Question: I have written some code to plot the longitude and latitude of towns/cities in the UK with the 3D bar height representing the population of these places. I am trying to also colour code the bars using a colormap so that the variation in population can be more easily seen. However, my code doesnt seem to follow the colormap and instead all the bars have very similar colours - I am not sure where I have gone wrong
'''
from mpl_toolkits.mplot3d import Axes3D
import matplotlib.pyplot as plt
import numpy as np
pop = [189120, 91297, 107123, 107355, 94782, 87590, 142968, <PHONE>, 117963, 147663, 194189, 187503, 349561, 229700, 535907, 145818, 335145, 110507, 116447, 86011, 88483, 119441, 325949, 106943, 92363, 255394, 109805, 144170, 109185, 468720, 113507, 120046, 104157, 589900, 136362, 88243, 88134, 88855, 91053, 94932, 120256, 162949, 284321, 144957, 474632, 443760, 100160, 552267, <PHONE>, 211228, 107627, 510746, 174700, 171750, 268064, 128060, 215173, 186682, 289301, 86552, 96555, 159994, 161707, 234982, 154718, 238137, 97886, 95580, 218705, 107926, 109691, 134022, 103886, 518090, 155298, 123187, 253651, 175547, 91703, 102885, 89663, 105878, 270726, 174286, 109015, 179485, 182441, 142723, 99251, 165456, 131982, 91930, 218791, 83641, 103608, 105367, 265178, 100153, 109120, 152841]
lat = [57.14369, 53.55, 51.56844, 51.26249, 51.37795, 52.13459, 53.39337, 52.48142, 53.75, 53.81667, 53.58333, 50.72048, 53.79391, 50.82838, 51.45523, 52.2, 51.48, 51.73575, 51.9, 53.1905, 53.25, 51.88921, 52.40656, 51.11303, 54.52429, 52.92277, 53.52327, 56.5, 50.76871, 55.95206, 50.7236, 54.96209, 51.38914, 55.86515, 51.86568, 53.56539, 53.71667, 54.68611, 50.85519, 51.75369, 51.62907, 53.64904, 53.7446, 52.05917, 53.79648, 52.6386, 53.22683, 53.41058, 51.50853, 51.87967, 51.26667, 53.48095, 54.57623, 52.04172, 54.97328, 51.58774, 52.25, 52.62783, 52.9536, 52.52323, 53.54051, 51.75222, 52.57364, 50.37153, 50.71667, 50.79899, 53.76667, 51.58571, 51.45625, 53.61766, 53.43012, 53.42519, 53.48771, 53.38297, 51.50949, 52.41426, 50.90395, 51.53782, 53.64779, 53.45, 51.90224, 53.40979, 53.00415, 54.90465, 52.56667, 51.62079, 51.55797, 52.67659, 53.68331, 53.39254, 51.65531, 52.51868, 51.50853, 51.34603, 53.53333, 51.31903, 52.58547, 52.18935, 50.81448, 53.95763]
long = [-2.09814, -1.48333, 0.45782, -1.08708, -2.35907, -0.46632, -3.01479, -1.89983, -2.48333, -3.05, -2.43333, -1.8795, -1.75206, -0.13947, -2.59665, 0.11667, -3.18, 0.46958, -2.08333, -2.89189, -1.41667, 0.90421, -1.51217, -0.18312, -1.55039, -1.47663, -1.13691, -2.96667, 0.28453, -3.19648, -3.52751, -1.60168, 0.54863, -4.25763, -2.2431, -0.07553, -1.85, -1.2125, 0.57292, -0.47517, -0.74934, -1.78416, -0.33525, 1.15545, -1.54785, -1.13169, -0.53792, -2.97794, -0.12574, -0.41748, 0.51667, -2.23743, -1.23483, -0.75583, -1.61396, -2.99835, -0.88333, 1.29834, -1.15047, -1.46523, -2.1183, -1.25596, -0.24777, -4.14305, -2.0, -1.09125, -2.71667, 0.60459, -0.97113, -2.1552, -1.35678, -2.32443, -2.29042, -1.4659, -0.59541, -1.78094, -1.40428, 0.71433, -3.00648, -2.73333, -0.20256, -2.15761, -2.18538, -1.38222, -1.81667, -3.94323, -1.78116, -2.44926, -1.49768, -2.58024, -0.39602, -1.9945, -0.12574, -2.97665, -2.61667, -0.55893, -2.12296, -2.22001, -0.37126, -1.08271]
fig = plt.figure()
ax = Axes3D(fig)
X,Y,Z = np.array(long),np.array(lat),np.log10(np.array(pop))
colours = plt.cm.rainbow_r(Z/np.log10(max(pop)))
plot1 = ax.bar3d(X,Y,Z,dx=0.2,dy=0.2,dz=Z/3,color=colours)
ax.set_xlabel('
Longitude (deg)')
ax.set_ylabel('
Latitude (deg)')
ax.set_zlabel('
log10(Population)')
ax.set_zlim3d(4,7)
ax.view_init(elev=70,azim=280)
colourMap = plt.cm.ScalarMappable(cmap=plt.cm.rainbow_r)
colourMap.set_array(Z)
colBar = plt.colorbar(colourMap).set_label('log10(Population)')
plt.show()
'''
The code produces this plot:

I think that the majority of the bars should be red/orange in colour, with only the major cities being yellow/green/blue...
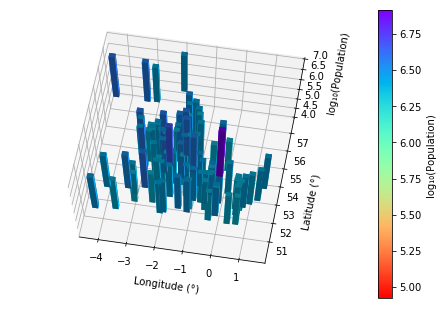
Answer: '(Z/np.log10(max(pop))).min()' is 0.7. So all values are indeed in the upper range of the colormap.
You probably want to normalize your data before giving it to the colormap:
'''
norm = plt.Normalize((Z/np.log10(max(pop))).min(), (Z/np.log10(max(pop))).max())
colours = plt.cm.rainbow_r(norm(Z/np.log10(max(pop))))
'''
<URL>